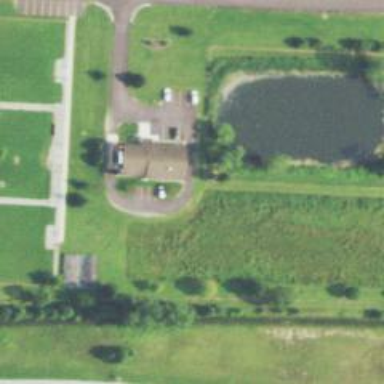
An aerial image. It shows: Animal shelter.